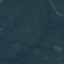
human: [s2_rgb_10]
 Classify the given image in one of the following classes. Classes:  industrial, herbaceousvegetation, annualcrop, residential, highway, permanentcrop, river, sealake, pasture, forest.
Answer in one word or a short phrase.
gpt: Forest